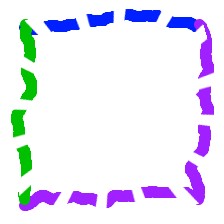
Shape: square